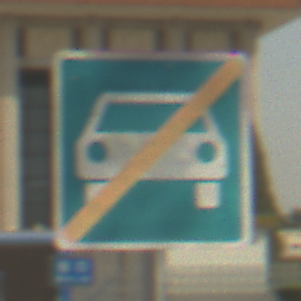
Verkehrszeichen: EndeKraftfahrstrasse
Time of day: MorningAfternoon
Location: Outdoor (Suburban)
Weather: Clear
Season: NotSpecified
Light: Natural